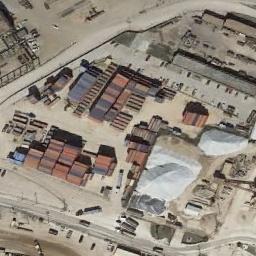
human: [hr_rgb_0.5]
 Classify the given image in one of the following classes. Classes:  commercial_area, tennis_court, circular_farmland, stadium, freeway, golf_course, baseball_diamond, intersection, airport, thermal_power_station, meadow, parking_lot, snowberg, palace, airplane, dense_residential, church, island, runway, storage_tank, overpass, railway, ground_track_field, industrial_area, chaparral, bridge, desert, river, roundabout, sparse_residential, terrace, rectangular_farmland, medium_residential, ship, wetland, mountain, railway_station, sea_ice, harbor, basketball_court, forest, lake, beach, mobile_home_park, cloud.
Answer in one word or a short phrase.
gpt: industrial_area